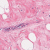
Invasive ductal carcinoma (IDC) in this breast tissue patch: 0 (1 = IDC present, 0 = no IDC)